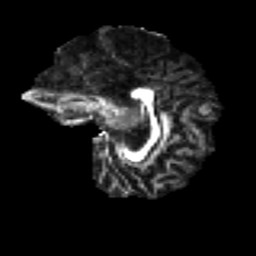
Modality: FA
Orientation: sagittal
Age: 49
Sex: female
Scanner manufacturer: ge
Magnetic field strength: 3 T
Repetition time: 7.8 s
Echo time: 0.0606 s